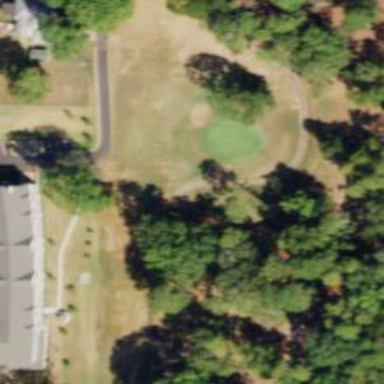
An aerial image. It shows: View of golf hole.